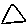
Label: triangle